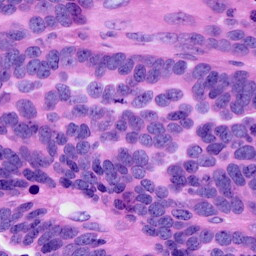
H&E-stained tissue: Ovarian